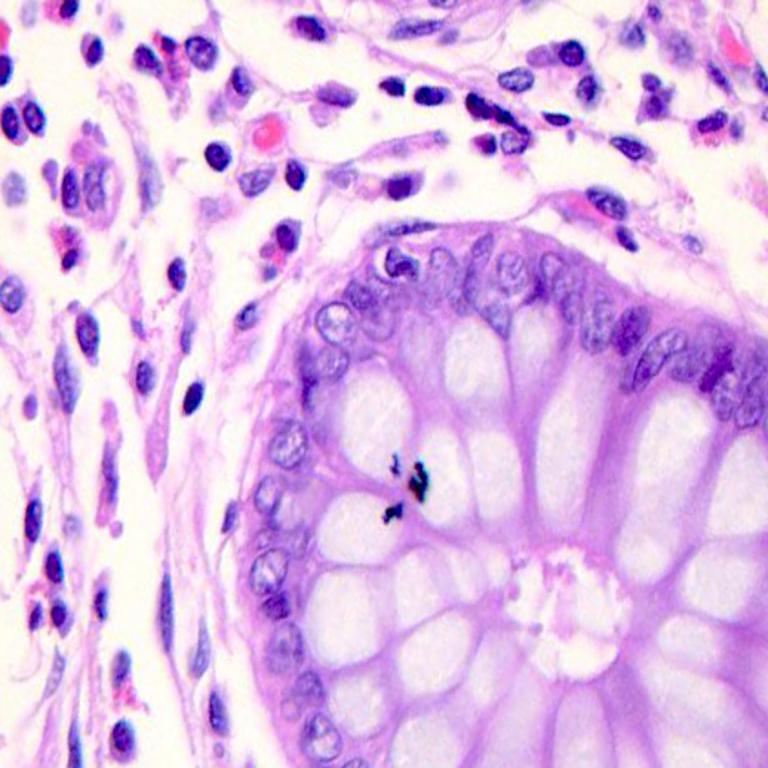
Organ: colon
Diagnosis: benign